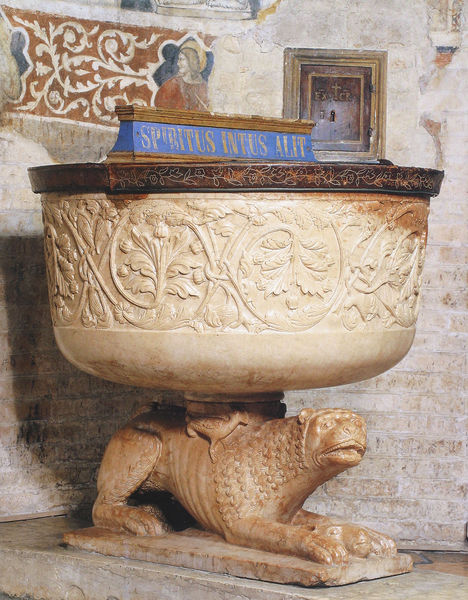
Titel: Taufbecken
Standort: Parma, Baptisterium (EU - I - Emilia-Romagna)
Schlagwörter: blau, wasser, braun, holz, marmor, tier, muster, ornament, schale, stein, kirche, gold, schrift, inschrift, ornamente, wandmalerei, pfoten, deckel, umrahmung, maul, kniend, fresken, heiliger, löwe, romanisch, taufbecken, romaisch, taufstein